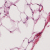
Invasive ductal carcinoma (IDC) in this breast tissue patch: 0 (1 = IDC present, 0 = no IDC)